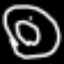
Label: donut